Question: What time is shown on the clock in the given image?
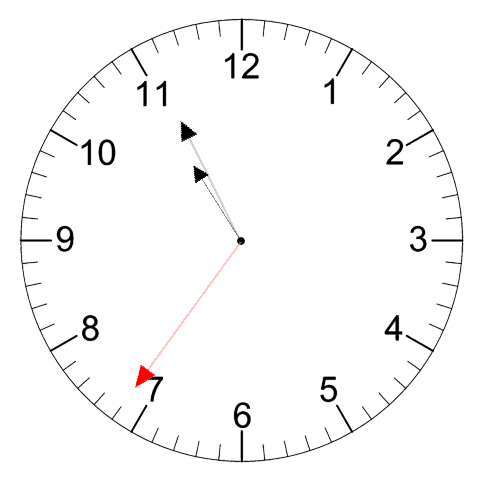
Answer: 10:55:36